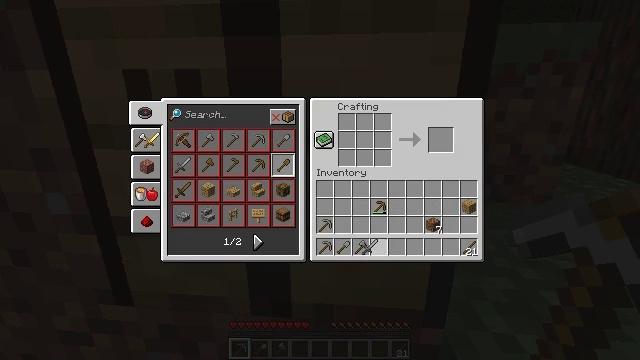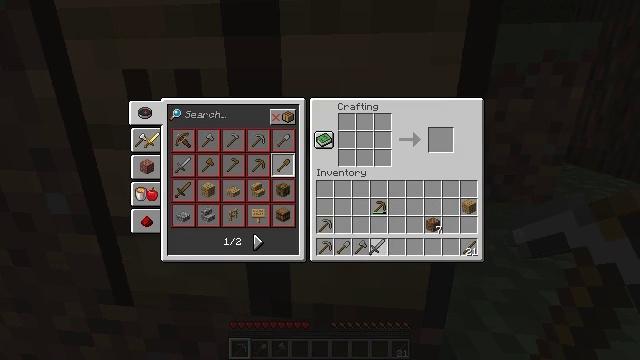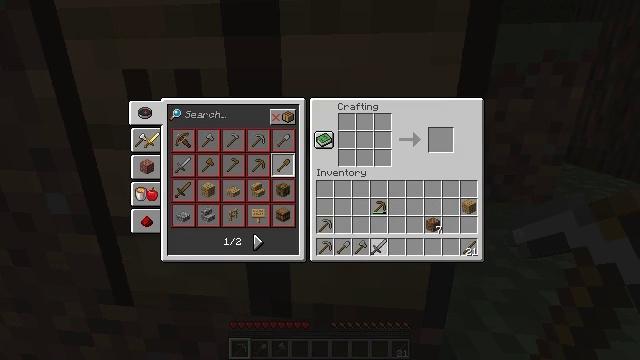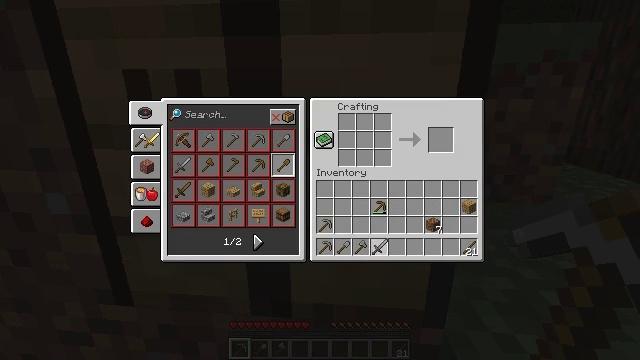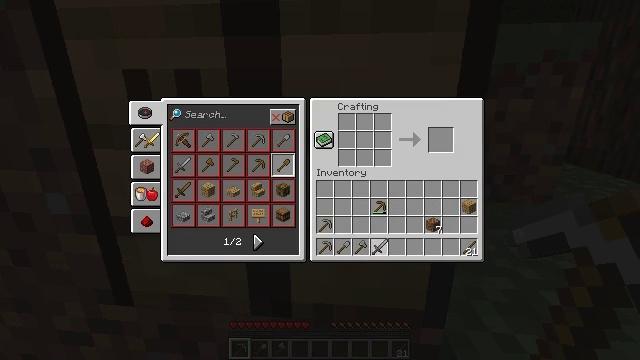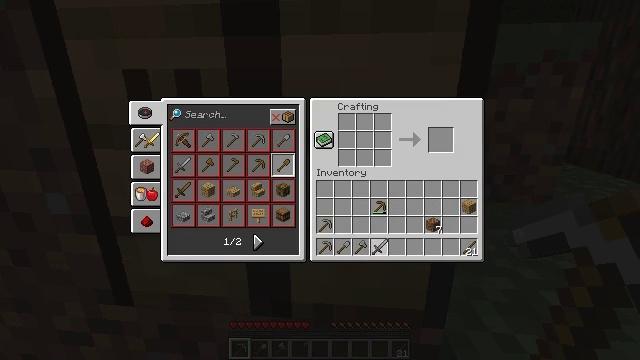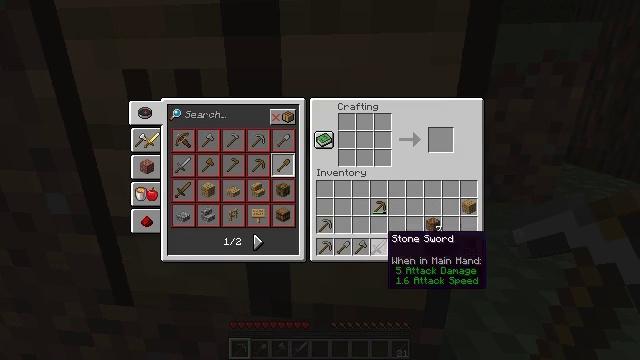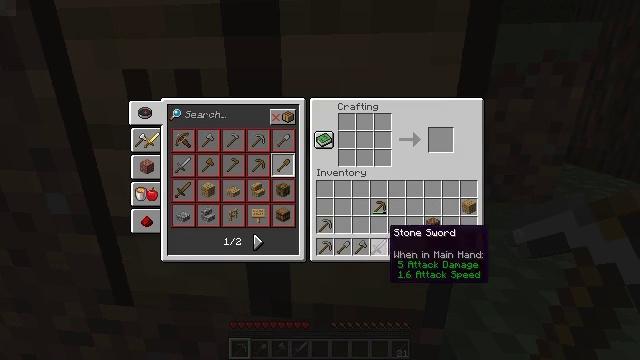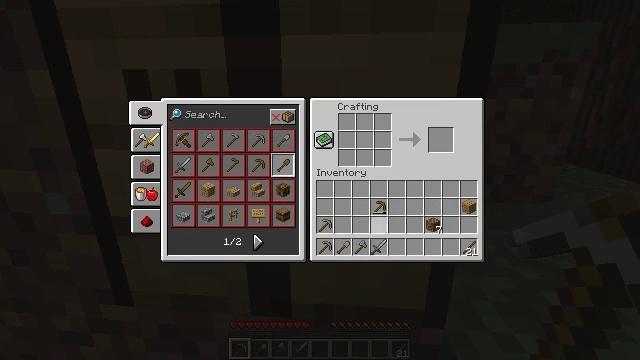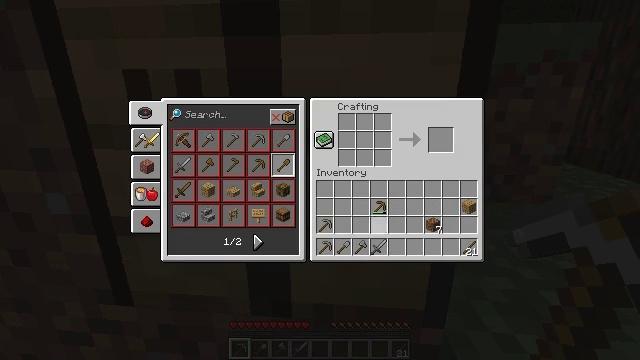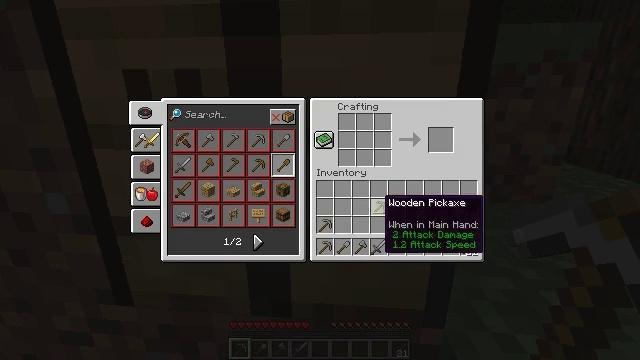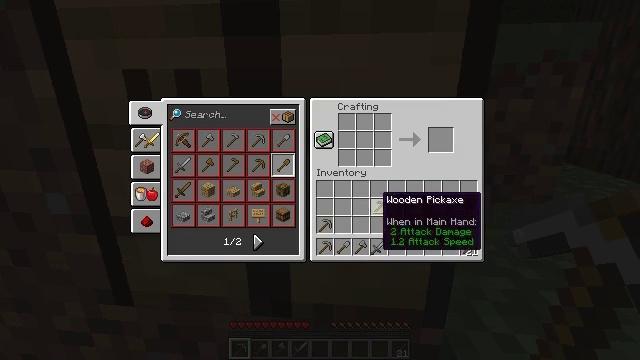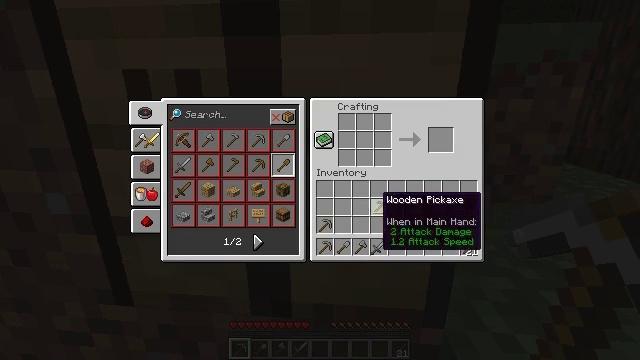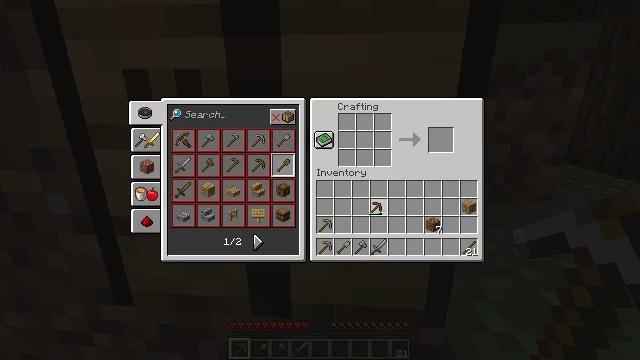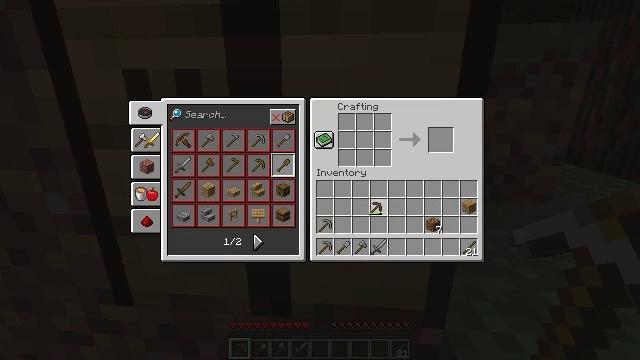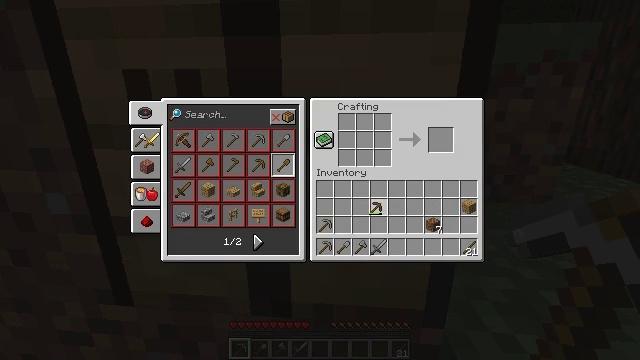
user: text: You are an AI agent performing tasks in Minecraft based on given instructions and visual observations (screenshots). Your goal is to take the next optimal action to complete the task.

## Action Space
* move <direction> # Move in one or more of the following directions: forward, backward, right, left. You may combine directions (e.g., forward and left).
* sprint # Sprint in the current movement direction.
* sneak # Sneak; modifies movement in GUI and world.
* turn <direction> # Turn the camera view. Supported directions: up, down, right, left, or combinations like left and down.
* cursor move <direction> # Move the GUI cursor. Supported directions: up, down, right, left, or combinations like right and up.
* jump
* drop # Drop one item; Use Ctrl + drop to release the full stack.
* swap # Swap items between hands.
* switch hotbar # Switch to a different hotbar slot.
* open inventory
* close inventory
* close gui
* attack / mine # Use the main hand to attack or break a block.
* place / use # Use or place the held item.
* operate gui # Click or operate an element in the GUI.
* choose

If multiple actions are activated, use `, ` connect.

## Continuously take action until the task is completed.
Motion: motion action
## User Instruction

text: Remove a wooden pickaxe from the inventory.
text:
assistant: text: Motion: cursor move right
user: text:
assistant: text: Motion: no_op
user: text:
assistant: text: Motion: operate gui
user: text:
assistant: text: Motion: operate gui
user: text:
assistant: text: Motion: operate gui
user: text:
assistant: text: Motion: no_op
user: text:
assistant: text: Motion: no_op
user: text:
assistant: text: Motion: cursor move up
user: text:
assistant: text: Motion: cursor move up
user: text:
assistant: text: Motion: no_op
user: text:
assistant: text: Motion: no_op
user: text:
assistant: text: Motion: no_op
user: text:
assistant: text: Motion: operate gui
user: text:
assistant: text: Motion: operate gui
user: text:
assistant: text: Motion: operate gui
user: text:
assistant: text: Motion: cursor move down
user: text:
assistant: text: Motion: cursor move right and down
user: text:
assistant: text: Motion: cursor move right and down
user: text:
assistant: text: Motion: no_op
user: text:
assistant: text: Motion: no_op
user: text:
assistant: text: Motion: no_op
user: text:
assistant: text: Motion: operate gui
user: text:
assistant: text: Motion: operate gui
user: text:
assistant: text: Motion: operate gui
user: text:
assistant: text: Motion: no_op
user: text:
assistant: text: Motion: no_op
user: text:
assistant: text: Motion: no_op
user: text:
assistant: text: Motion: no_op
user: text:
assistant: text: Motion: no_op
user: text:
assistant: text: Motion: no_op